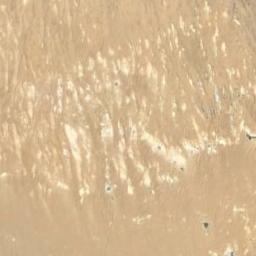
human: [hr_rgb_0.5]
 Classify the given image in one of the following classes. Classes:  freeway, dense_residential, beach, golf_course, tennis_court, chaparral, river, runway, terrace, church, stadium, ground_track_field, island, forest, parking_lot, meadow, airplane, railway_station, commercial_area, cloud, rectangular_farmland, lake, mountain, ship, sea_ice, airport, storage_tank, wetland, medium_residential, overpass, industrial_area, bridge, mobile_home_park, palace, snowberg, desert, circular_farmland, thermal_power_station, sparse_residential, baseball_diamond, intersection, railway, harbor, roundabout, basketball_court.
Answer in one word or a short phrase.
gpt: desert